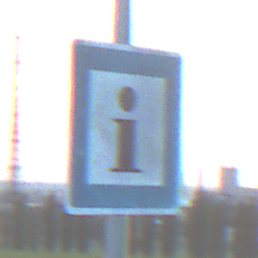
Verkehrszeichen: Informationsstelle
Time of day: SunriseSunset
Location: Outdoor (Nature)
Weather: PartlyCloudy
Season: NotSpecified
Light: Natural